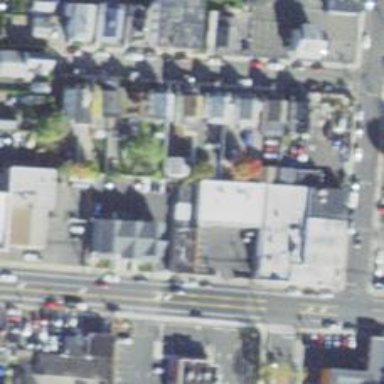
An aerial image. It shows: Part of building.